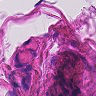
Metastatic tissue present: no